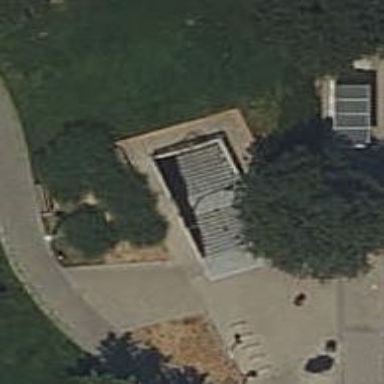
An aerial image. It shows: Subway entrance.